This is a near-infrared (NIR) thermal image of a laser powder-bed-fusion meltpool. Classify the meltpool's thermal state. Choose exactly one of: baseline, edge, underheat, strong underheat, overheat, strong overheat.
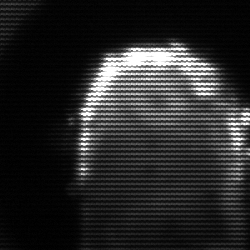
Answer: baseline